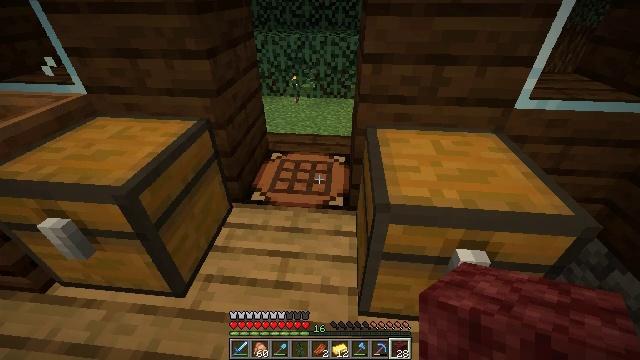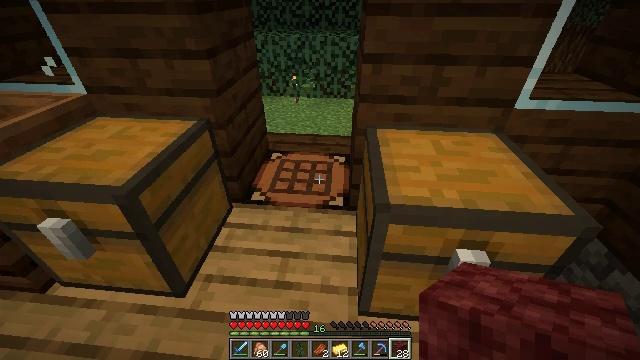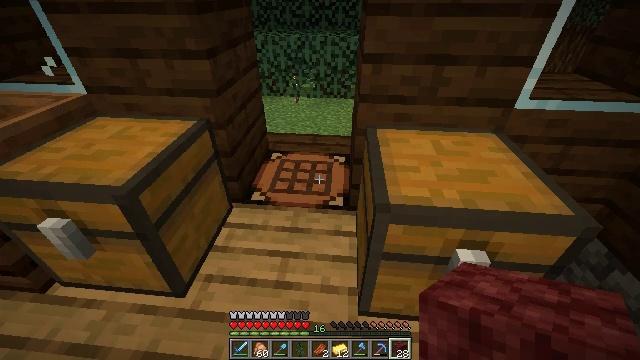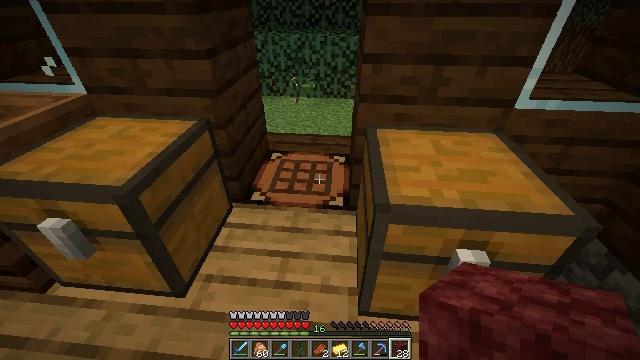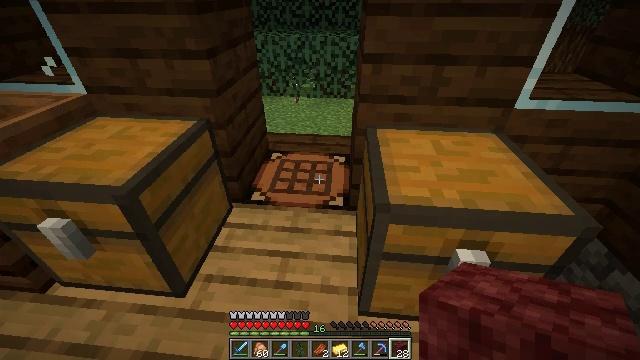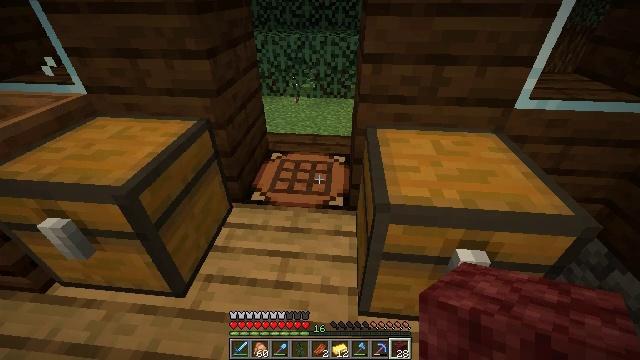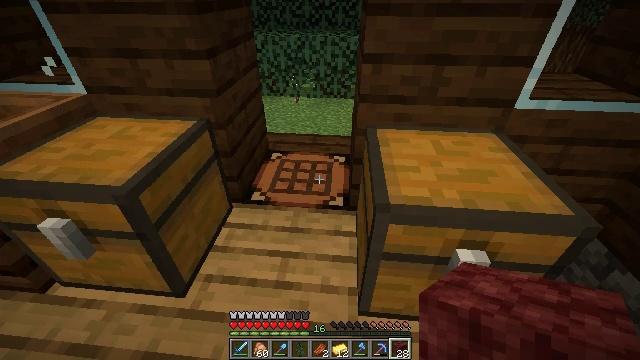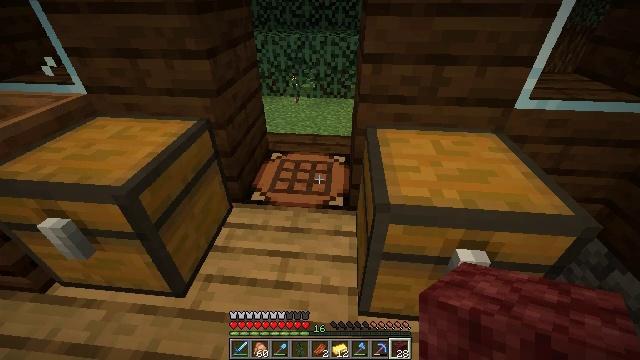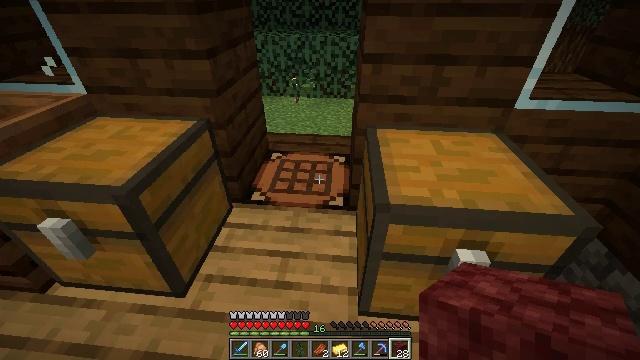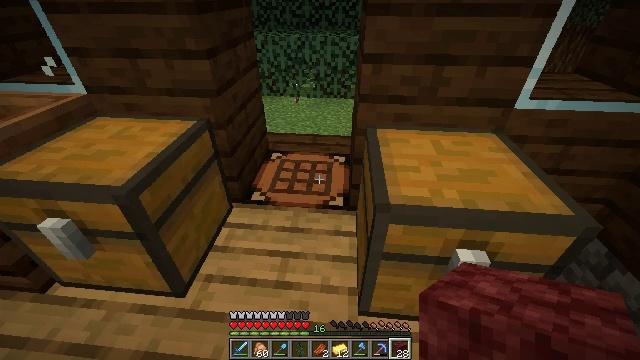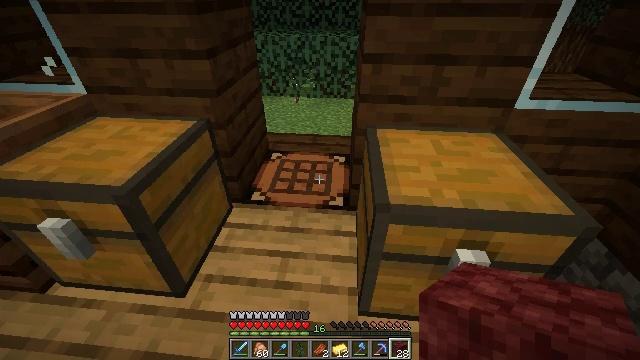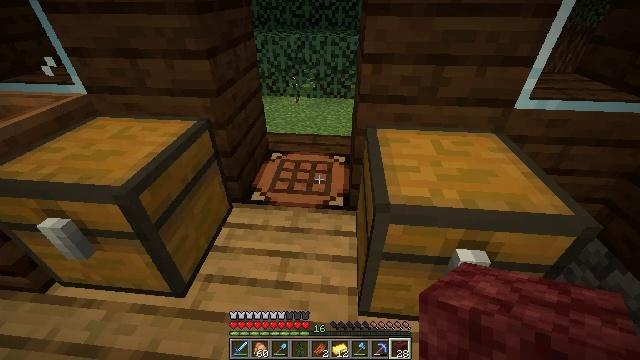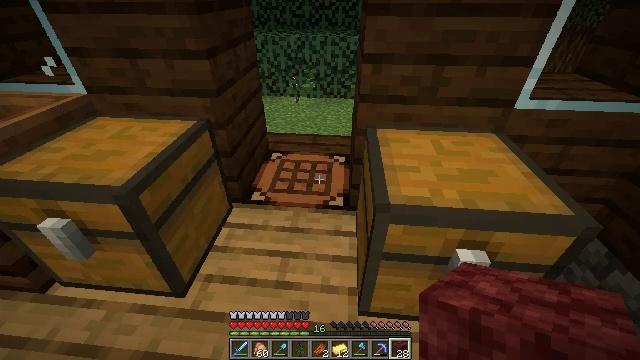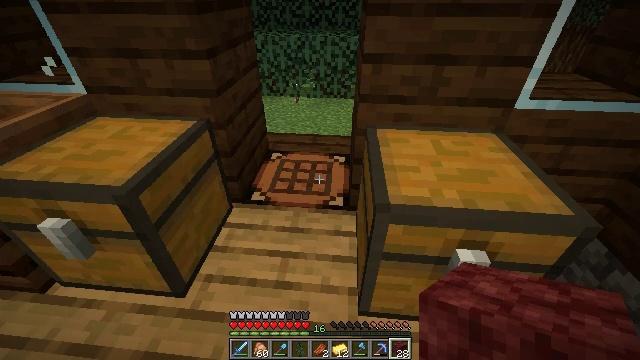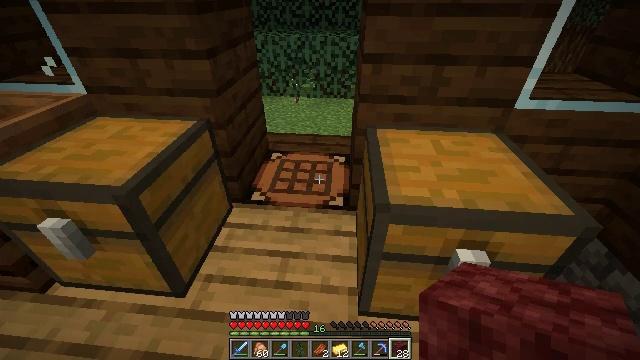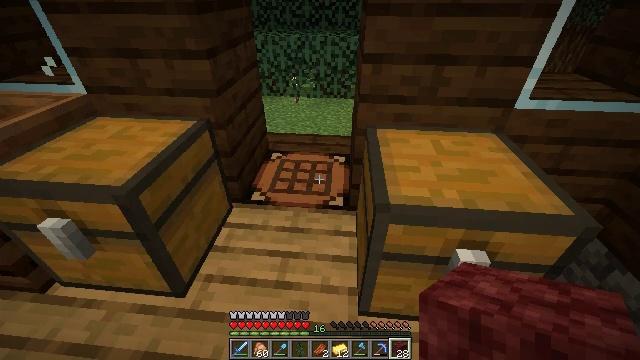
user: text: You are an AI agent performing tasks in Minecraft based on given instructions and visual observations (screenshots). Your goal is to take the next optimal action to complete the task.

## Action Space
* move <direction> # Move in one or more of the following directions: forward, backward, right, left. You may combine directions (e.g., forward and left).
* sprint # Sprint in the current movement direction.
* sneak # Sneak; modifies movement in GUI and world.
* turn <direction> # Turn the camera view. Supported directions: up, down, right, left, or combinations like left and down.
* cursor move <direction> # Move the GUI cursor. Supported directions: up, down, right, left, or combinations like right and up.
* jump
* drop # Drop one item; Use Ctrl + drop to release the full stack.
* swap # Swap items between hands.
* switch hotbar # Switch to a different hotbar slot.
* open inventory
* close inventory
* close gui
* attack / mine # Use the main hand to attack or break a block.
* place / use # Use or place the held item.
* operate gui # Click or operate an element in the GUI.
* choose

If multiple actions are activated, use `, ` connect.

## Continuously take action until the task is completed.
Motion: motion action
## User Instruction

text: Craft powered rail with the necessary materials.
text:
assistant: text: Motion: no_op
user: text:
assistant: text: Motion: no_op
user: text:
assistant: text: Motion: no_op
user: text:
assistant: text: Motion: no_op
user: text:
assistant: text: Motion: no_op
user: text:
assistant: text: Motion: no_op
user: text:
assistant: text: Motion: no_op
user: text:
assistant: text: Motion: no_op
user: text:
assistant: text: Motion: no_op
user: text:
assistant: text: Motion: no_op
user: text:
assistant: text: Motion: no_op
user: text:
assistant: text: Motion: no_op
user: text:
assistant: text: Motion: no_op
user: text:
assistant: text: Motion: no_op
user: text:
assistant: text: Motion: no_op
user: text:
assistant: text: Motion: no_op
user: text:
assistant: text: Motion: no_op
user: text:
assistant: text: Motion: no_op
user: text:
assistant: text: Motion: no_op
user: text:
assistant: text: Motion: no_op
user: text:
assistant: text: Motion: no_op
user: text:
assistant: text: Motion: no_op
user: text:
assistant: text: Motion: no_op
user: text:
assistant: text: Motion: no_op
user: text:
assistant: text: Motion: no_op
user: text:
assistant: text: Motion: no_op
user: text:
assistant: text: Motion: no_op
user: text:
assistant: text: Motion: no_op
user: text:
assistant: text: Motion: no_op
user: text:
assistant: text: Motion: no_op